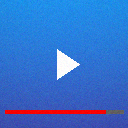
Screen state: on